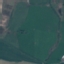
Land use / land cover class: Pasture